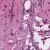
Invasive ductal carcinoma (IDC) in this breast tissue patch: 1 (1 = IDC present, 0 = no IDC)